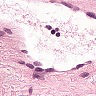
Metastatic tissue present: no